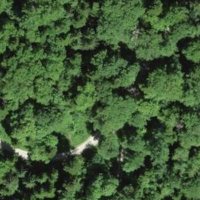
EUNIS habitat code: 41
Species observed at this site:
Allium ursinum